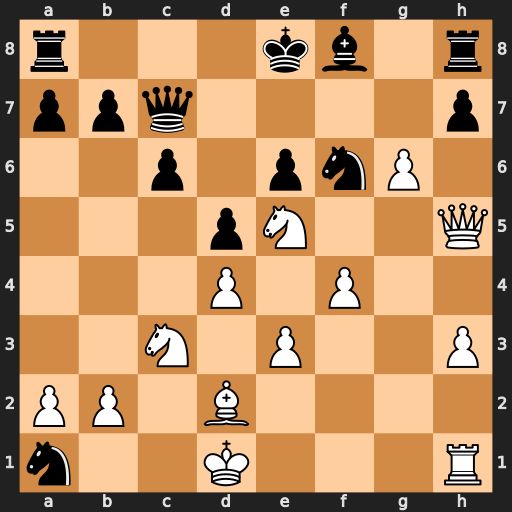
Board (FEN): r3kb1r/ppq4p/2p1pnP1/3pN2Q/3P1P2/2N1P2P/PP1B4/n2K3R
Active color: w
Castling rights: kq
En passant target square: -
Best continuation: g7+ Nxh5 gxh8=Q